Question: Question:
> A device is connected to a computer that can return various
temperatures related to the weather. The GetTemps function returns the
daily high temperature in bits 20-29, the daily low temperature in
bits 10-19, and the current temperature in bits 0-9, all as 10-bit
integers. In the following program fragment, lines 8 and 9 are
incomplete. They should store the high temperature in highTemp and the
current temperature in currTemp, so that these temperatures can be
printed in line 10. Please complete lines 8 and 9, and implement code
efficiently
'''
#include <stdio.h>
// Line 1
// Line 2
int GetTemps(void);
// Line 3
// Line 4
int main( ) {
// Line 5
int w, highTemp, currTemp;
// Line 6
w = getTemps( );
// Line 7
highTemp = <QUESTION 1>
// Line 8
currTemp = <QUESTION 2>
// Line 9
printf ( "High: %d
Current: %d
", highTemp, currTemp)
// Line 10
return 0;
}
'''
The answers are
'''
highTemp = w>>20
currtemp = w<<20
'''
> The correct right shift (for highTemp) and bitmask (for lowTemp)
operations.
As given by my class TA
Can someone explain this answer to me? I think I understand how hightemp is 'w>>20', but if 'w' is a 30-bit 'int[30...0]' then wouldn't a bitshift to the left push bits 10 to 0 to the left and effectively multiply it by 2^20? That seems too large to me.
Edit: The exact answer:

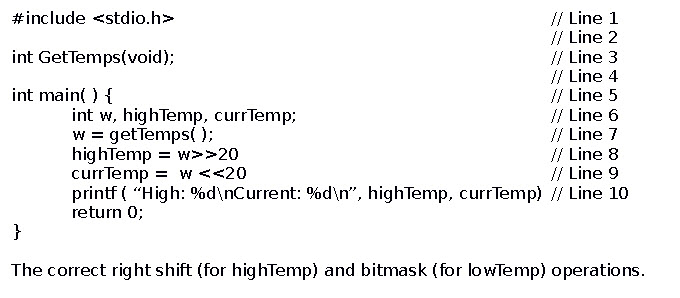
Answer: Your TA's answer is wrong. Here's how to solve the problem.
When several fields are packed into a single value, it's safest to isolate the bits you want first (by masking). For example, given that the high temp is in bits 20-29, we need a mask to isolate those bits.
'''
const int high_mask = 0x3FF00000; // 10-bit integer in bits 20-29
const int high_bits = w & high_mask; // select the bits we care about
'''
To convert that to a temperature, we need to shift the result so that bit 20 is int bit 0.
'''
const int high_temp = high_bits >> 20; // shift them "down"
'''
But this is not entirely right! We haven't accounted for negative temperatures. An arithmetic right-shift will preserve the sign of the value, but we've zero-ed out the high bits (of the 32-bit integer). Even if we hadn't masked those bits out, the problem doesn't say what values are in those top bits, so we shouldn't make assumptions.
The easiest way to account for the sign is to first shift left, so that our top bit is in the top position. Then, we when shift right, the processor will do the appropriate sign extension. Assuming 'int's are 32 bits ...
'''
const int high_temp = (high_bits << 3) >> 23; // shift down, preserving the sign
'''
Note that the right shift value must account for the left shift we did first.
(Technically, if we shift to lop off the top bits and then shift the other way to lop off the lowest bits, the masking is no longer necessary, but conceptually, it can help with comprehension.)
Also note that precedence with bit-wise operators can be surprising. So if you try to combine these steps into a single expression, you'll likely have to add some parentheses.
A similar process can extract the current temperature (and any int value embedded in a larger integral type). You just have to tweak the constants.